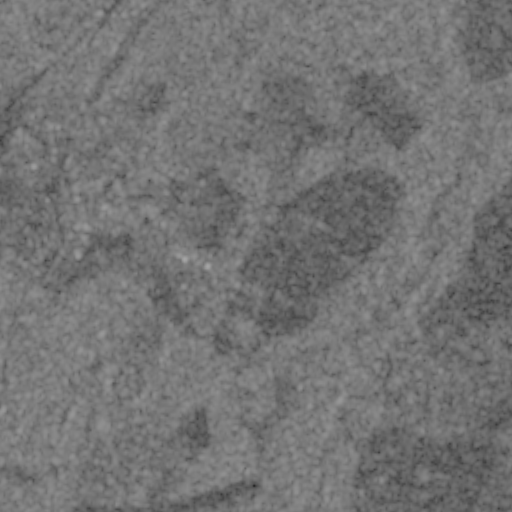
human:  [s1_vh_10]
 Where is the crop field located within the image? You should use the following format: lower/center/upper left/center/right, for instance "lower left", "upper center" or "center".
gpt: The crop field is located in the upper right of the image.
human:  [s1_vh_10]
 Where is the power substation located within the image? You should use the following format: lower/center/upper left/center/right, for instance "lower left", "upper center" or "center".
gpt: The power substation is located in the upper left of the image.
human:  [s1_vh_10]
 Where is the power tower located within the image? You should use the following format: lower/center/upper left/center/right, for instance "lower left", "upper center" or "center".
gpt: The power tower is located in the upper left of the image.
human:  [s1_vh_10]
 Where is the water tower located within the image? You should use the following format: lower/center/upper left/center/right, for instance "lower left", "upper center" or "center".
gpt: The water tower is located in the upper left of the image.
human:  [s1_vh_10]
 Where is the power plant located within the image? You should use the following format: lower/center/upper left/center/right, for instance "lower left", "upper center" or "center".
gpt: There is no power plant in the image.

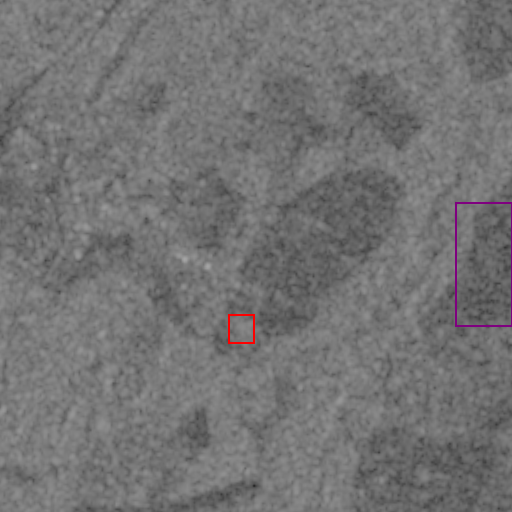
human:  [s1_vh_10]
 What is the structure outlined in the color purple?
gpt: The structure outlined in purple is a crop field.
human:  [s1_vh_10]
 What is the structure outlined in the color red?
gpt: The structure outlined in red is a park.
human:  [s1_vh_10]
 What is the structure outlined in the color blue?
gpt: There is no blue outline.